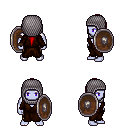
a pixel art fantasy rpg character, male body template, dark elf, purple skin, brown robe, gold greaves, red ponytail hairstyle, chain hood, shield, four views (front, back, left, right), 2x2 character sprite sheet, small pixel art, hard edges, no anti-aliasing